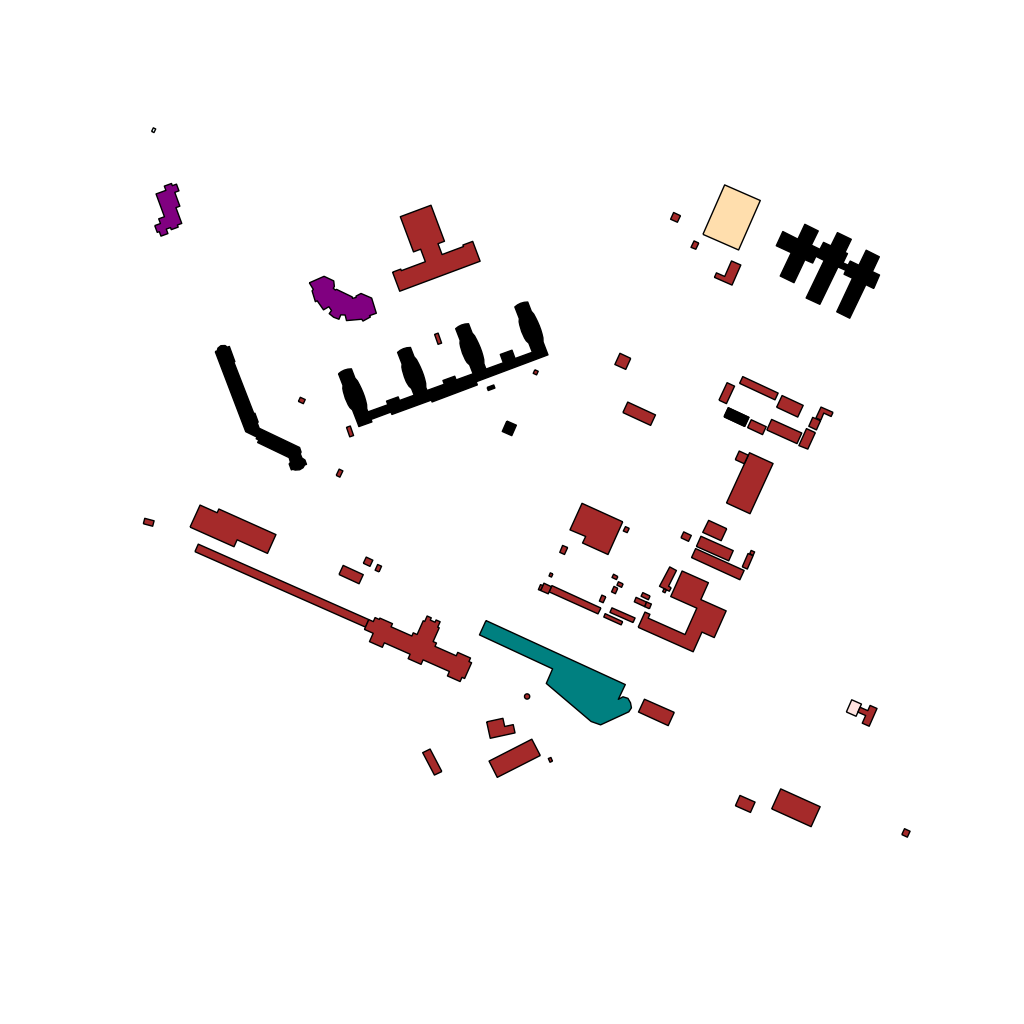
Tags: overhead vector_map, business, industrial, recreation, residential, special, modern, high_rise, individual_rise, low_rise, density_1, Bakery, Building, Facility, Gas, Grocery, Kinder, Supermkt, 1.0 km²